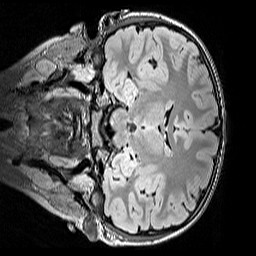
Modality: FLAIR
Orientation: coronal
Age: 11
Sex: male
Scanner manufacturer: siemens
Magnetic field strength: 3 T
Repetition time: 5 s
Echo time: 0.388 s